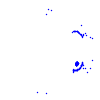
Particle: electron